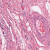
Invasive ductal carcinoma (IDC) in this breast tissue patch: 0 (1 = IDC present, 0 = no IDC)